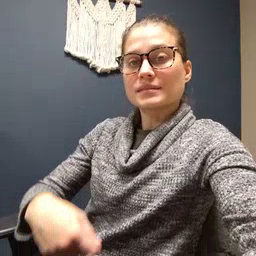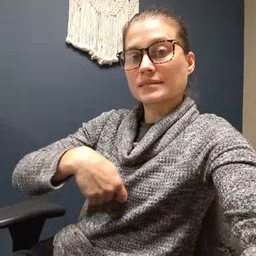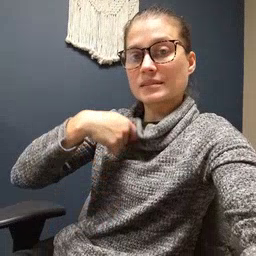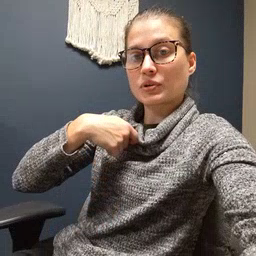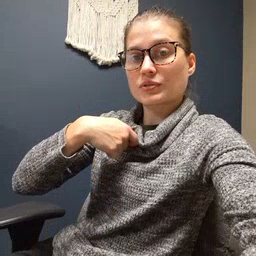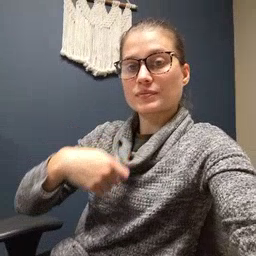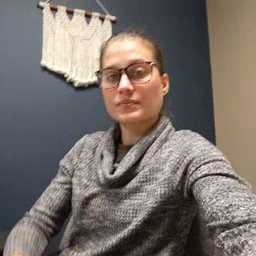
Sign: zipper